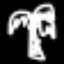
Label: palm tree